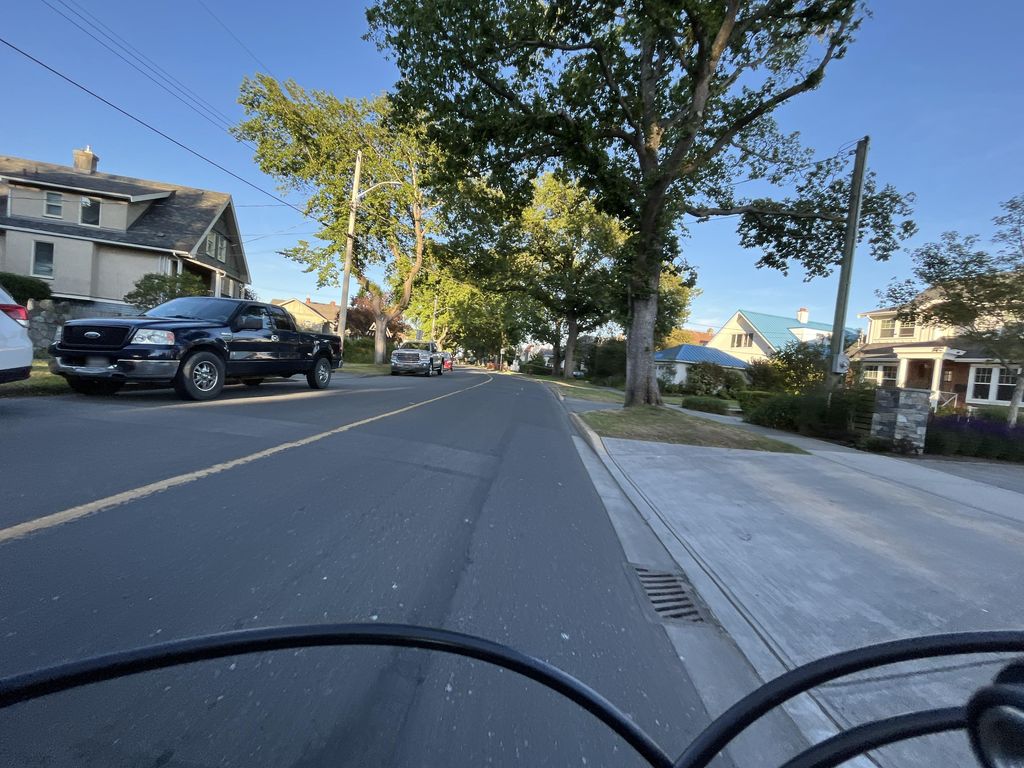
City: victoria